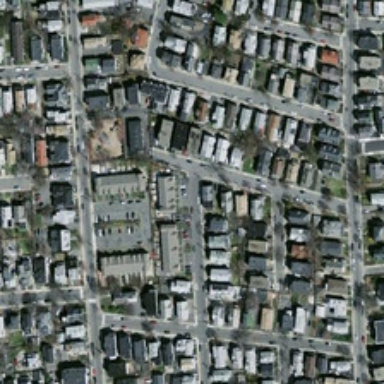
Many gray buildings and green trees are in a dense residential area .